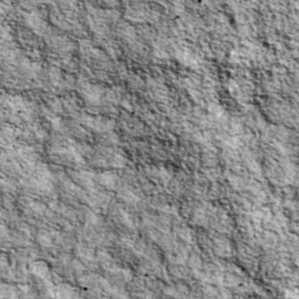
Label: non_frost